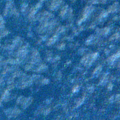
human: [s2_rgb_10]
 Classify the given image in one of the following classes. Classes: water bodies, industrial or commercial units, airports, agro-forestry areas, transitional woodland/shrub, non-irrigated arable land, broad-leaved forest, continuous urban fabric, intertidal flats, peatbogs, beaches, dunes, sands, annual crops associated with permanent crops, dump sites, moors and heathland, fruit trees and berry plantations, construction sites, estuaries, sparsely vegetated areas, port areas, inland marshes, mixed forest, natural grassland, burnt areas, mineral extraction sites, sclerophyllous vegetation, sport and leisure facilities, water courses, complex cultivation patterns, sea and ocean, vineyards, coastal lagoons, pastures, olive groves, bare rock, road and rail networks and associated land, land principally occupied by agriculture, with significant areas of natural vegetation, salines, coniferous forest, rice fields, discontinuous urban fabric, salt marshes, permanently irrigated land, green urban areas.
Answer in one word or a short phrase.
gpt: sea and ocean